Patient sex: M
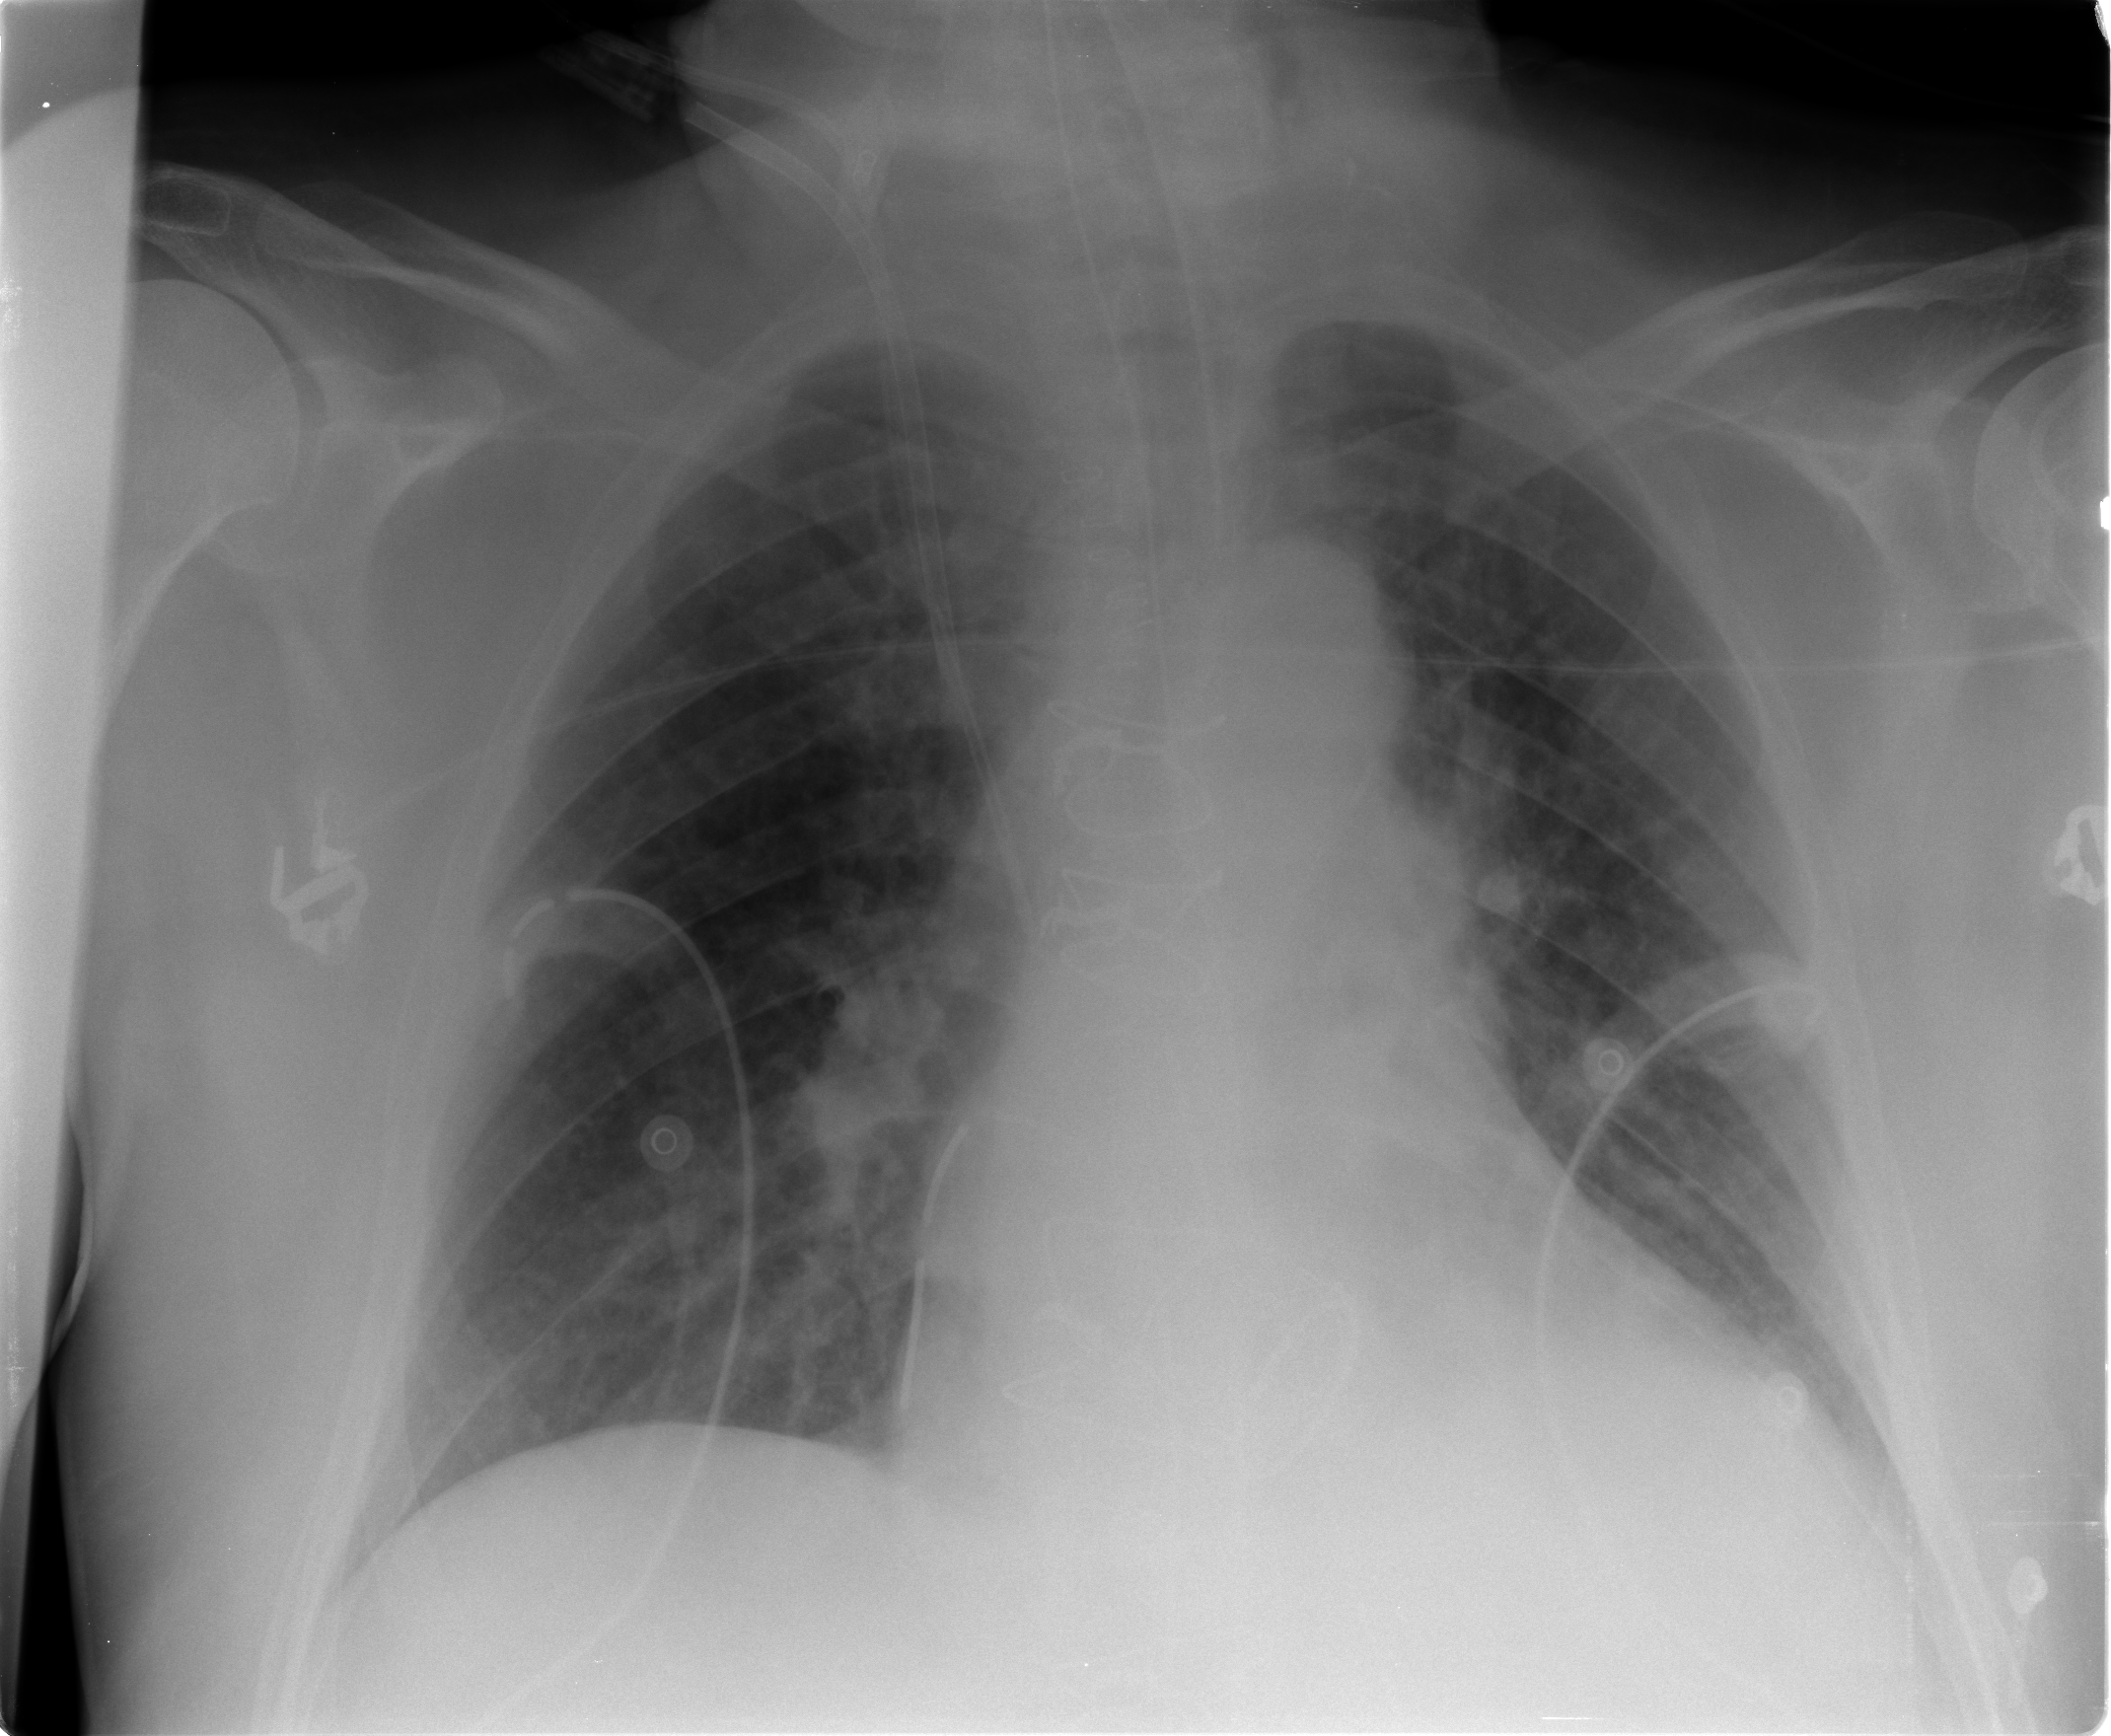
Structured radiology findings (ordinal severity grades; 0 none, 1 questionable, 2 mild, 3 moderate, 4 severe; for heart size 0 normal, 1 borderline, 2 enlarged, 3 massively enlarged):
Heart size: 0
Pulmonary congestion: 1
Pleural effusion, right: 0
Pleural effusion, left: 0
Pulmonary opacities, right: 0
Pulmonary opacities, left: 0
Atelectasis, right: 1
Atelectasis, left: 1